Question: I'm using the <URL> for manipulating images and adding text to them. I want to know how to add spacing to characters in text?
The following image is an example of what I'm talking about.

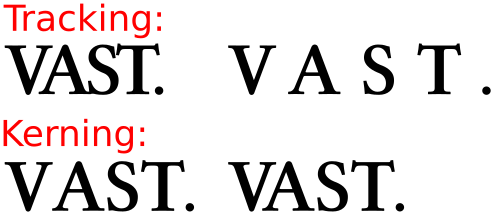
Answer: You can use <URL>. For example:
'''
vips text x.png '<span letter_spacing="10000">Hello!</span>' --dpi 300
'''
To make:
<URL>